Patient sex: F
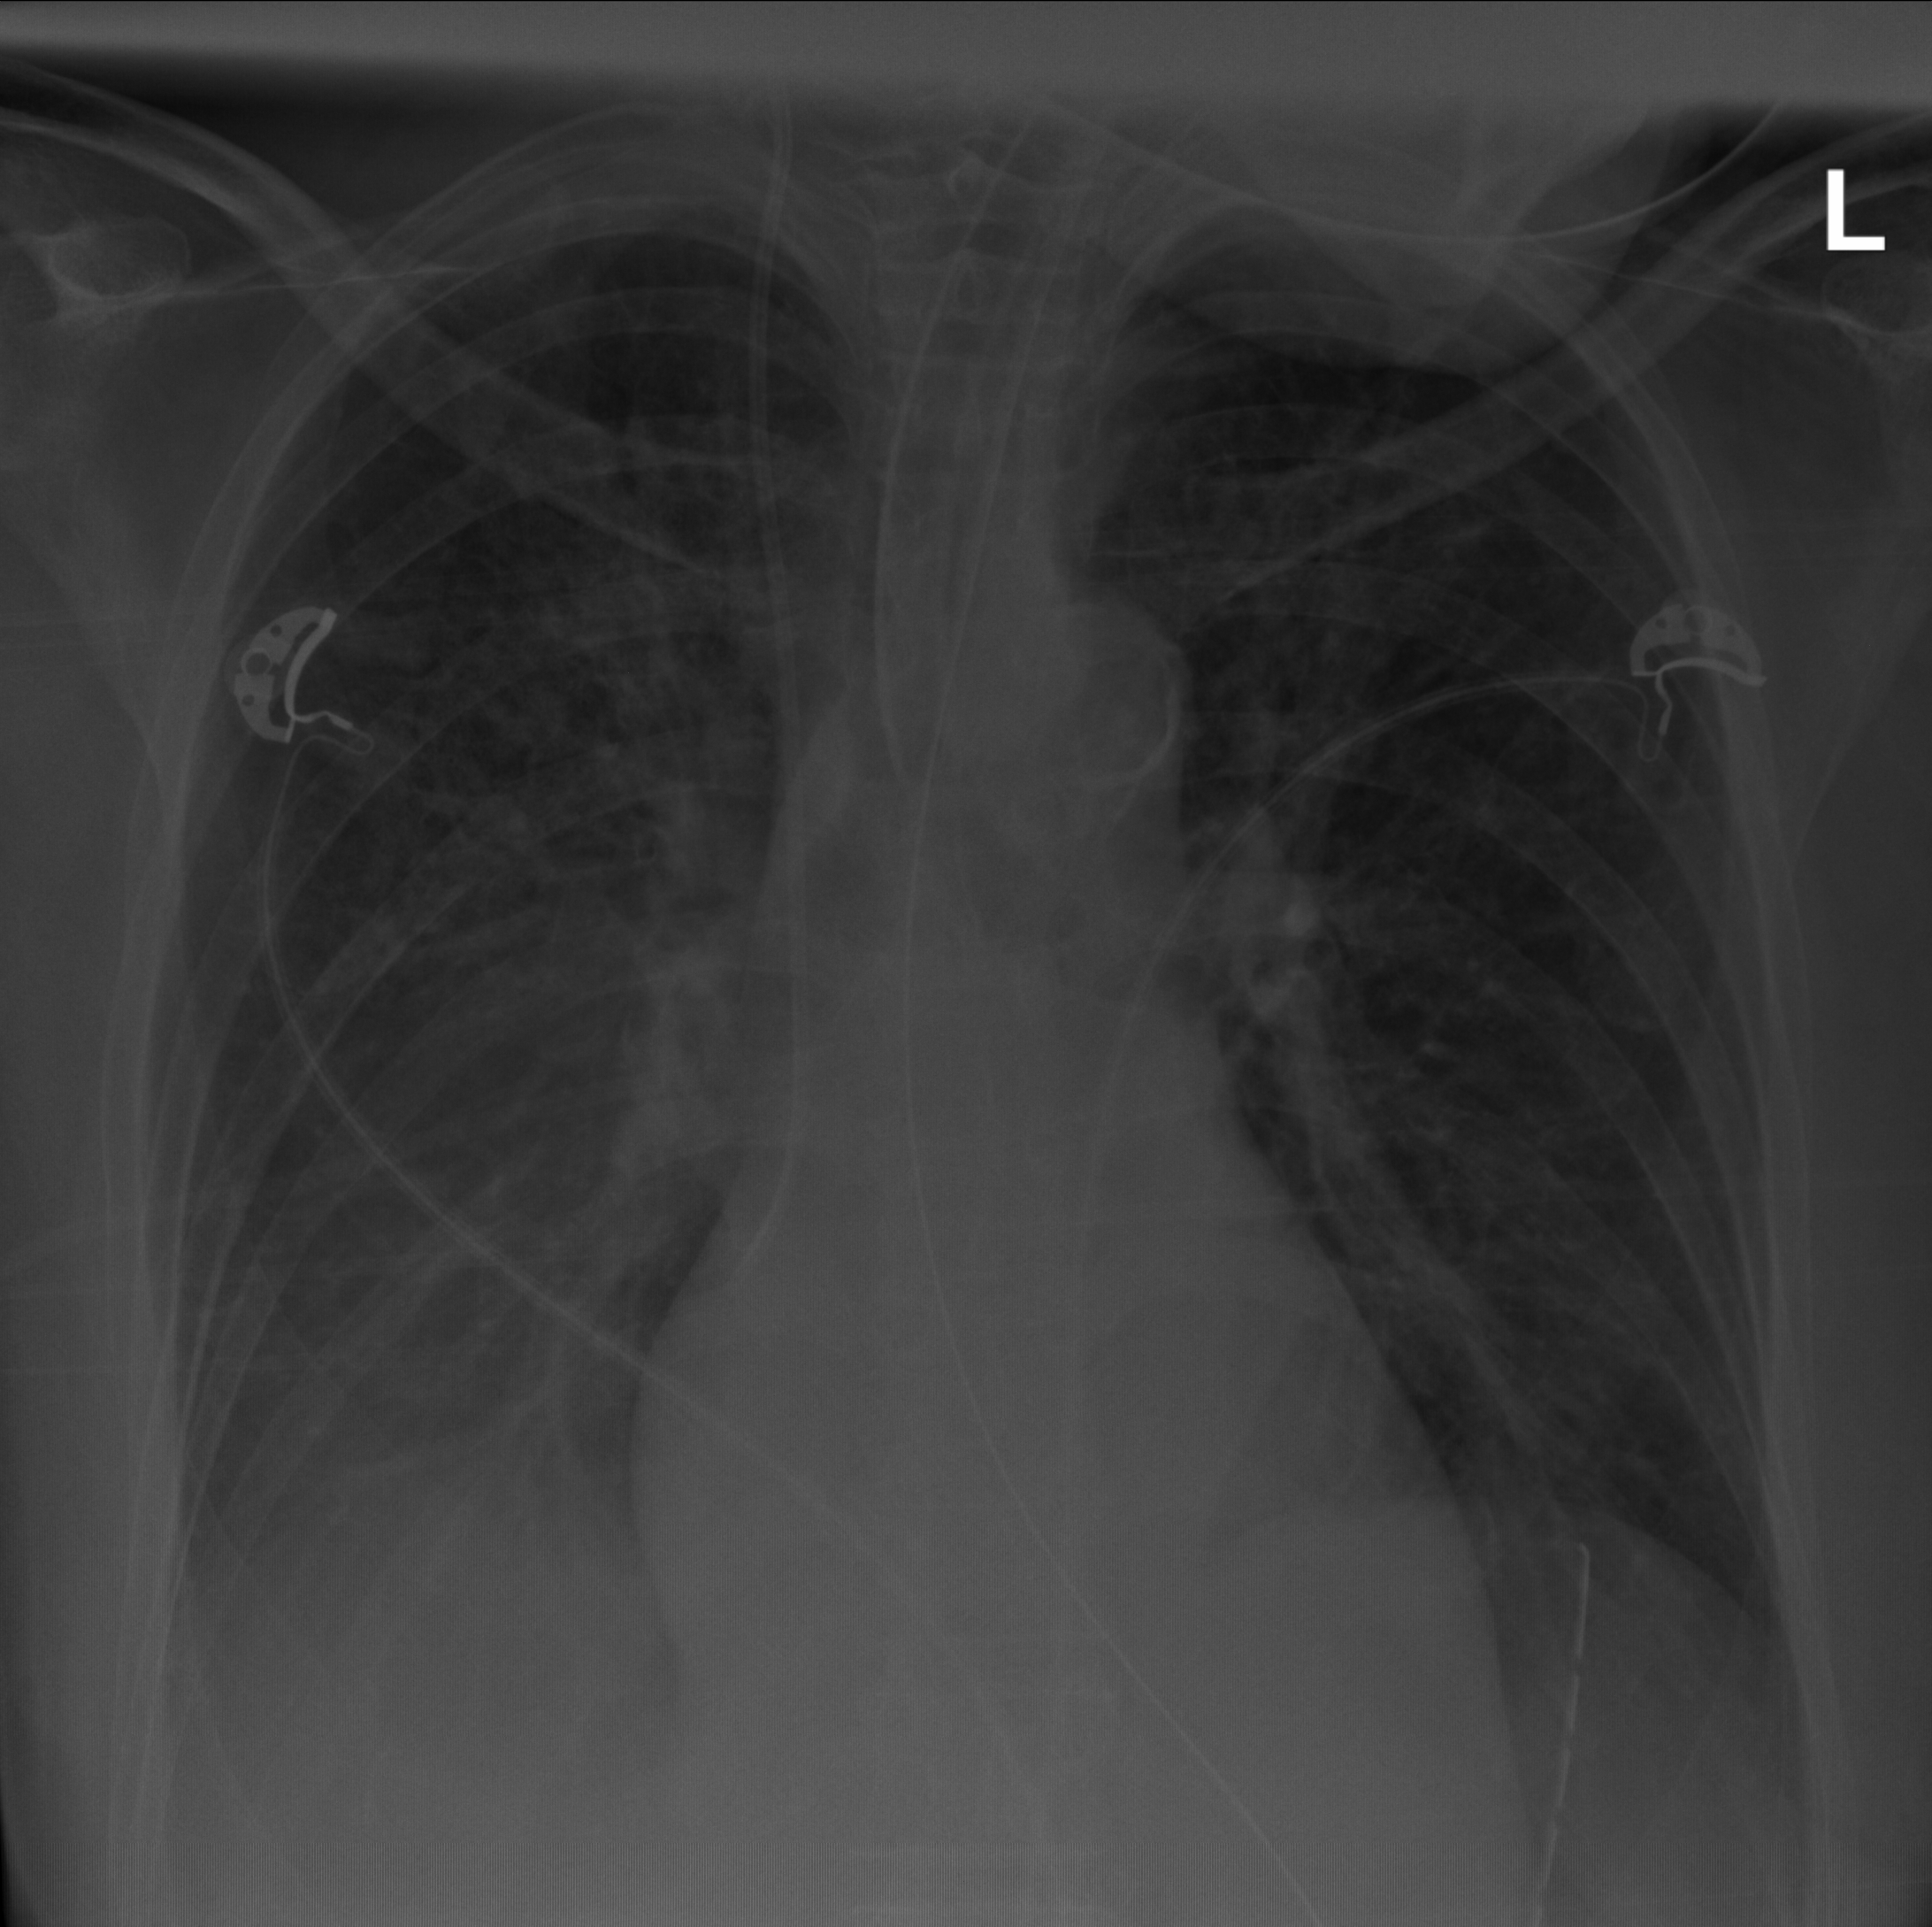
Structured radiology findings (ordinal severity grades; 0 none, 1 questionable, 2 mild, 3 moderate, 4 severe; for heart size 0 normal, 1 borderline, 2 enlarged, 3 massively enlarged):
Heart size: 0
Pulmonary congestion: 0
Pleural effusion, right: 3
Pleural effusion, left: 0
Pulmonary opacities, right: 0
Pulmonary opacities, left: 0
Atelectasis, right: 0
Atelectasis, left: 0